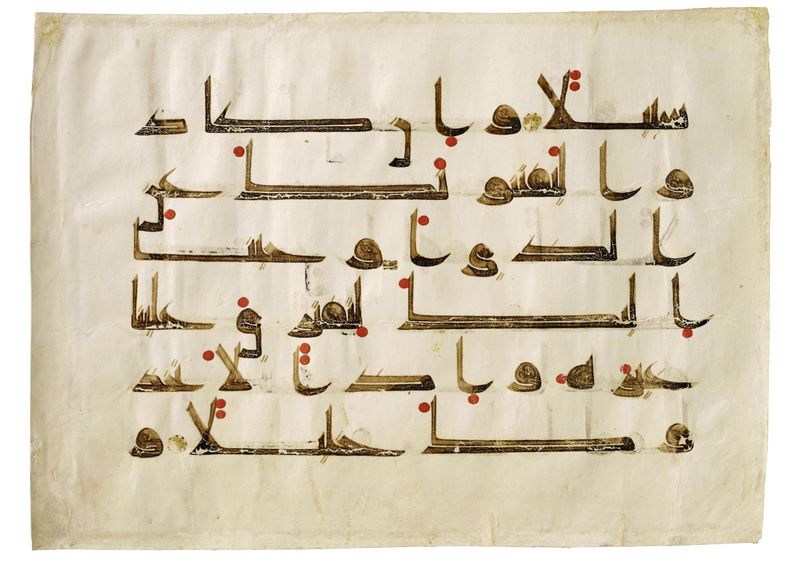
Standort: Hamburg
Institution: Museum für Kunst und Gewerbe Hamburg
Schlagwörter: zeichnung, schrift, grafik, graphik, tusche, pergament, islam, koran, einzelblatt, doppelseitig, handschriften